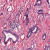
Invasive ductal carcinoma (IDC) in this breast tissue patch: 1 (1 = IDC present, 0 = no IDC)